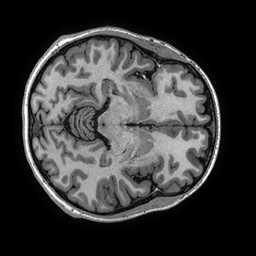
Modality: T1w
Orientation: axial
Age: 29
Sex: female
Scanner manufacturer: ge
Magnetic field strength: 3 T
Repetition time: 0.006952 s
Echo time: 0.00292 s